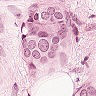
Metastatic tissue present: yes